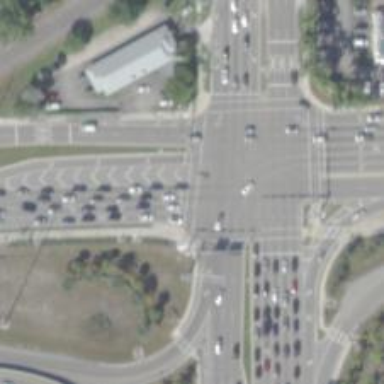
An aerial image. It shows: Crossing with marked lines on the road.